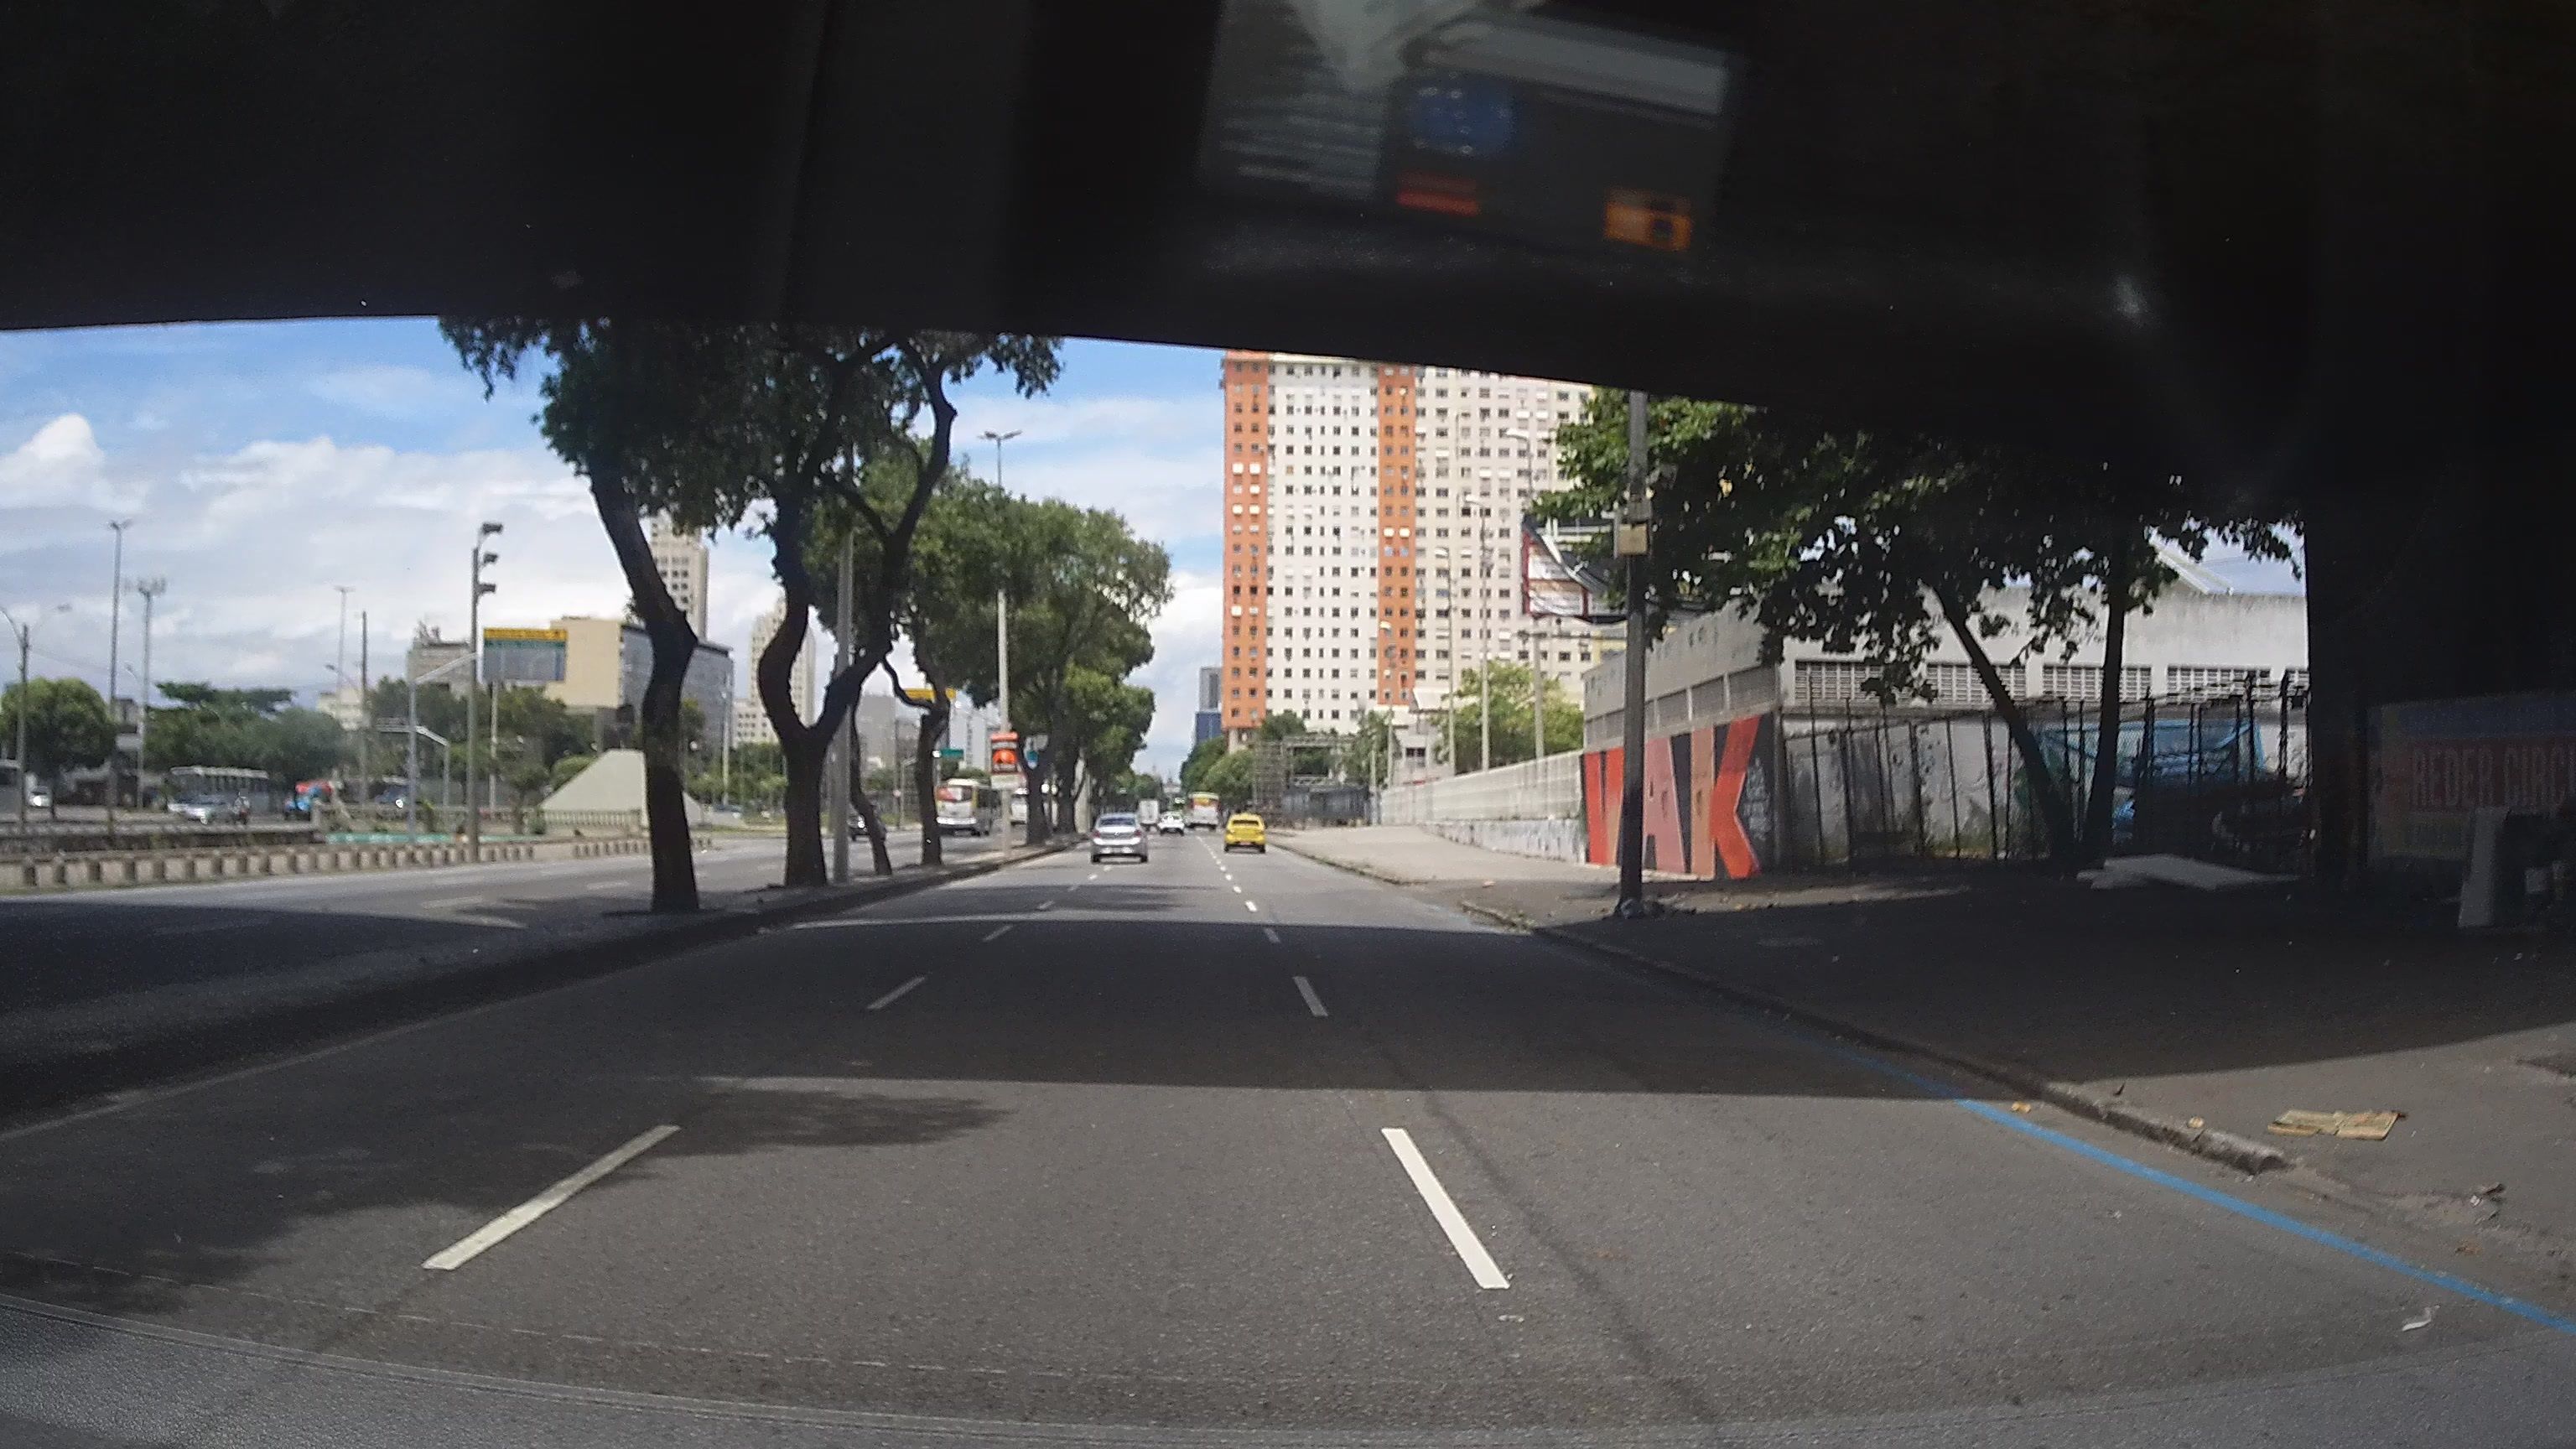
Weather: clear
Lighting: day
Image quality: good
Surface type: driving surface
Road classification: secondary
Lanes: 3
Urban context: urban centre
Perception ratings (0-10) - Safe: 3.26, Lively: 8.29, Beautiful: 2.56, Boring: 1.22, Depressing: 2.89, Wealthy: 3.59